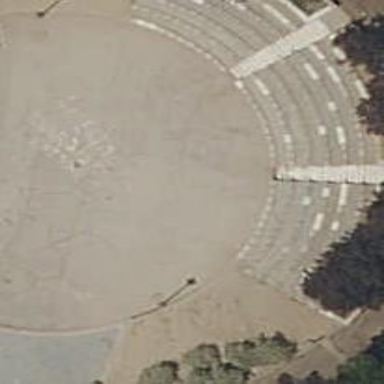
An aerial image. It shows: Open-air theatre.